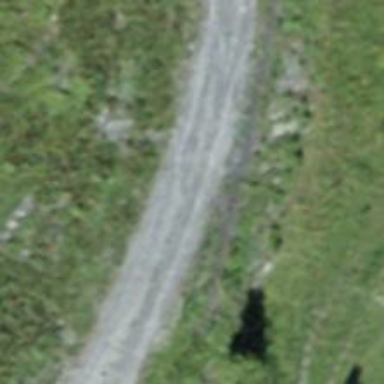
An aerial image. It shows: Downhill track with grade4 surface.